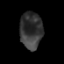
Tissue: prostate
Cell type: T cells
Senescence score: 0.3593
Nuclear area (px): 807
Mean DAPI intensity: 53.54